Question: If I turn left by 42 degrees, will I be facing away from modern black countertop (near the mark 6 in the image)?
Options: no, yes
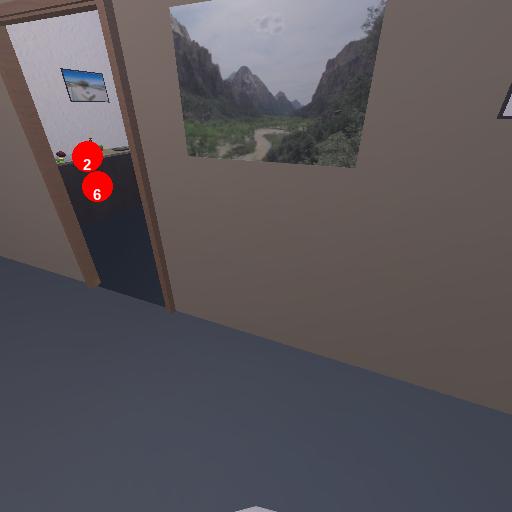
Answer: no